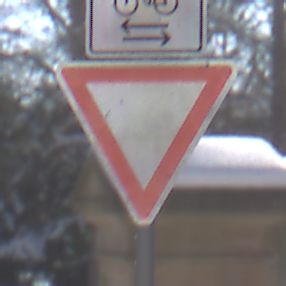
Verkehrszeichen: VorfahrtGewaehren
Zusatzzeichen oben: RichtungsangabeDurchPfeile9
Umgebung: Outdoor, Special
Tageszeit: MorningAfternoon
Wetter: Clear
Licht: Natural
Jahreszeit: Winter
Kontrast: HighContrast